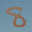
Label: 8